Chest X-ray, PA view. Patient: 21 years old, sex F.
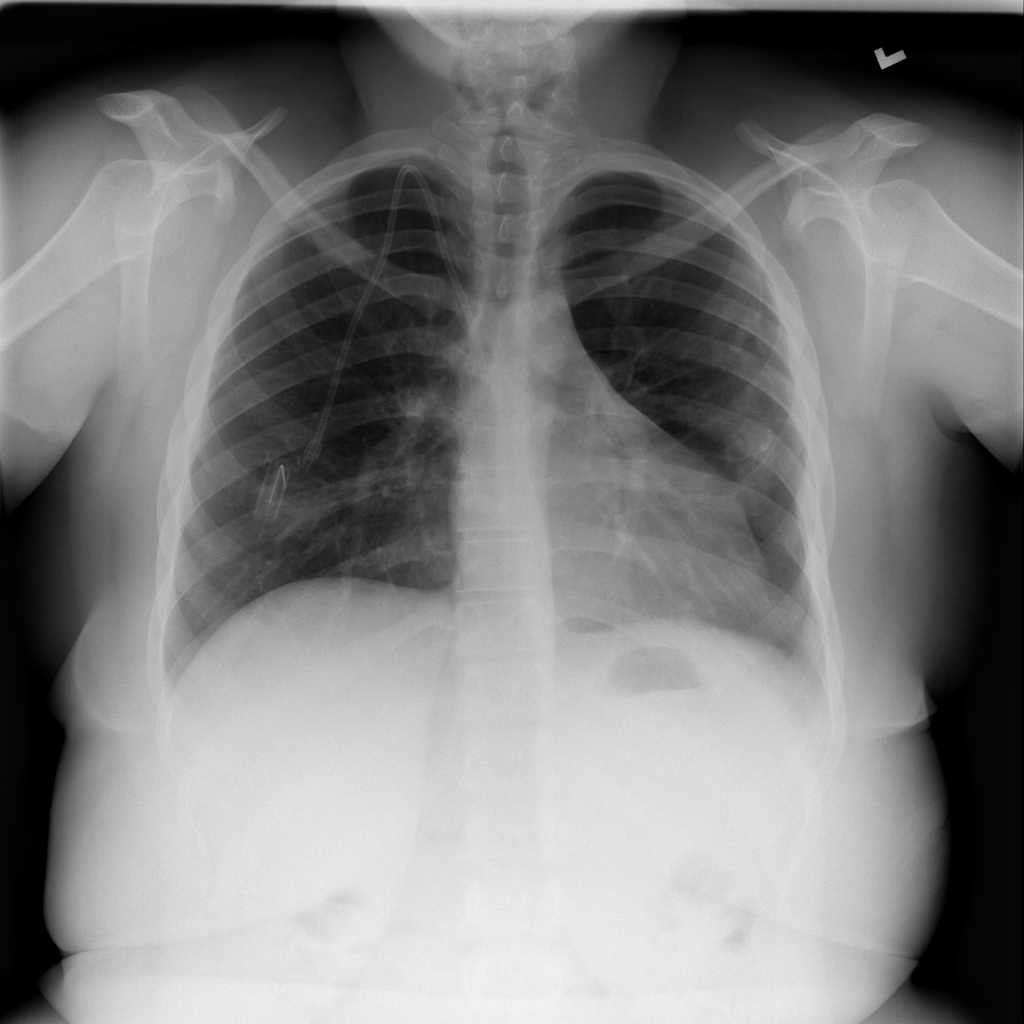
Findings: Pneumothorax